Question: Is there a way to wrap a title in a Android custom dialog box to multiple line ? Without having to make an AlertDialog ?
'''
dialog.setContentView(R.layout.custom_dialog);
dialog.setTitle(itemTitle);
'''
"itemTitle" is sometimes way too long and only half of the text is displayed.
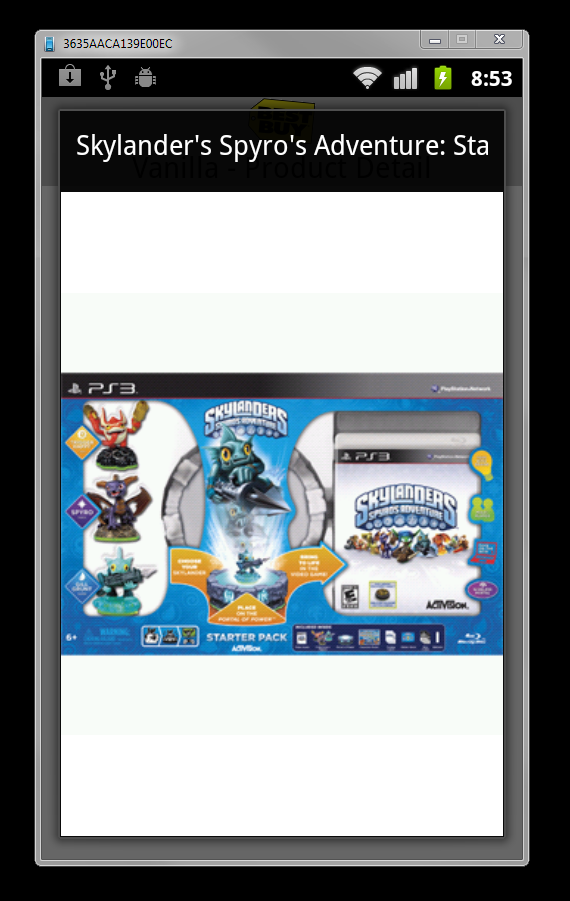
Answer: Use popupwindow
<URL>